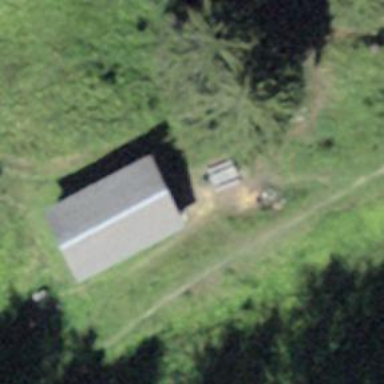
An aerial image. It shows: Picnic table located in leisure land area.